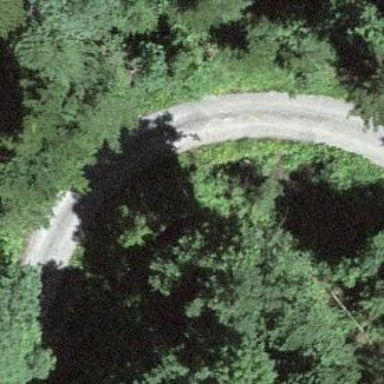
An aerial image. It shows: Culvert tunnel.